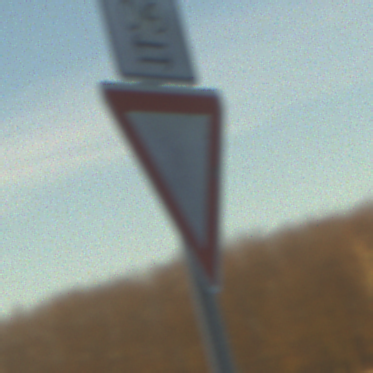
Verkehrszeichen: VorfahrtGewaehren
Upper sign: RichtungsangabeDurchPfeile9
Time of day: SunriseSunset
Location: Outdoor (Nature)
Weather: Clear
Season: Winter
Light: Natural